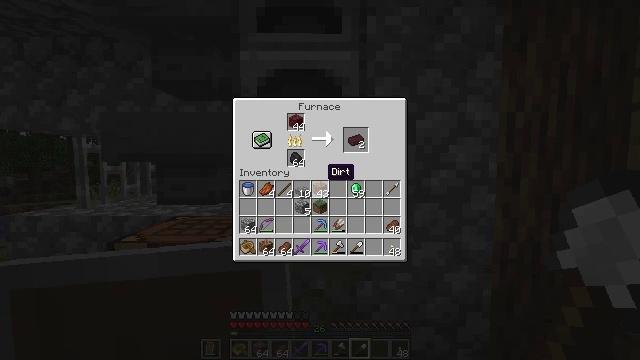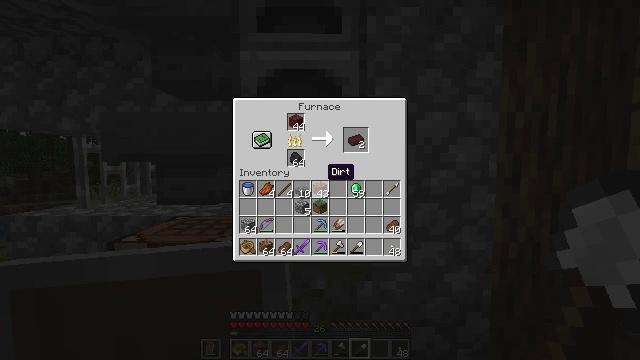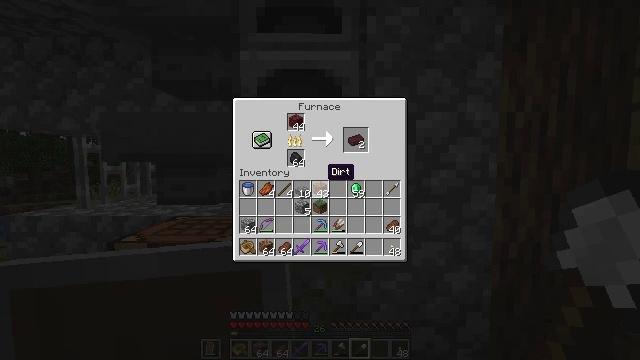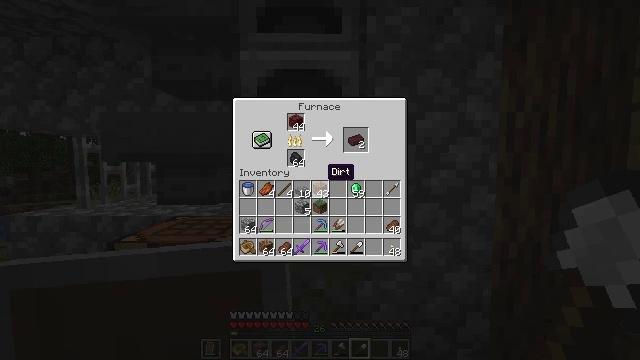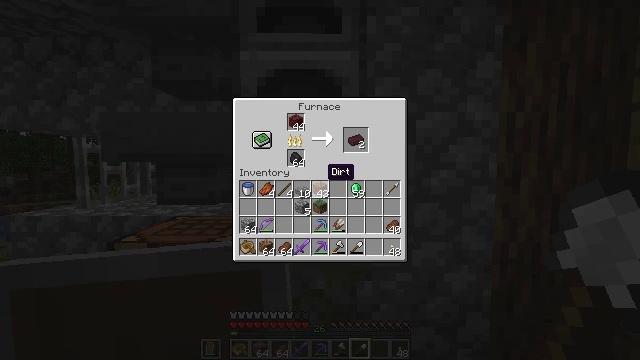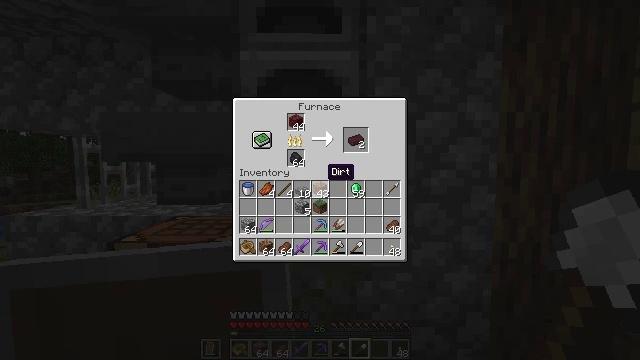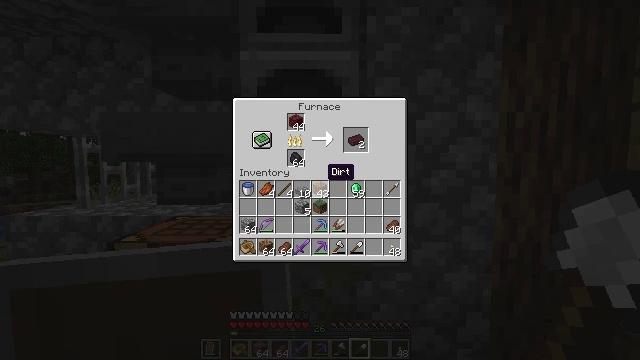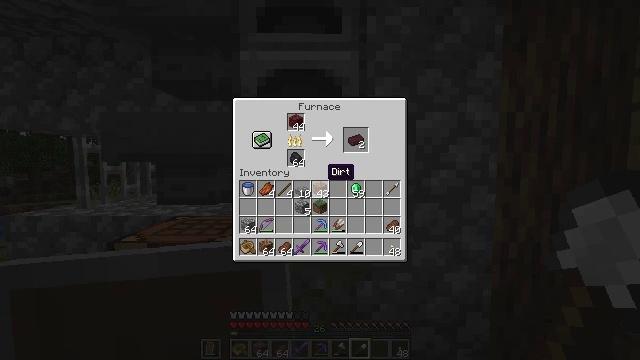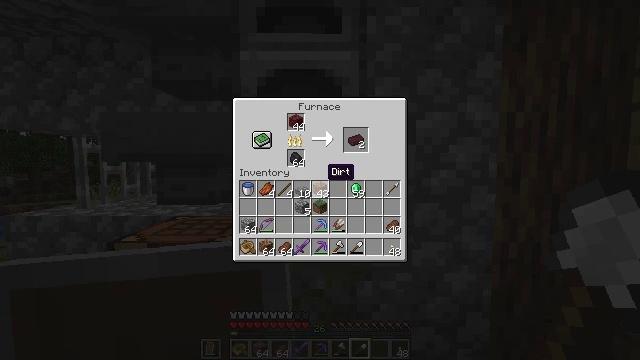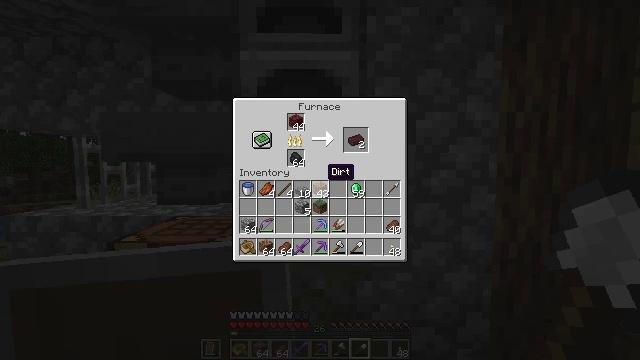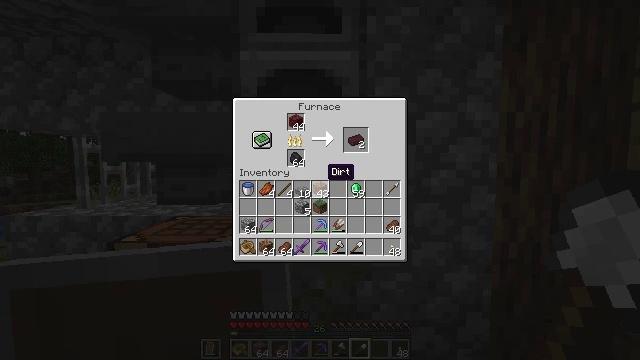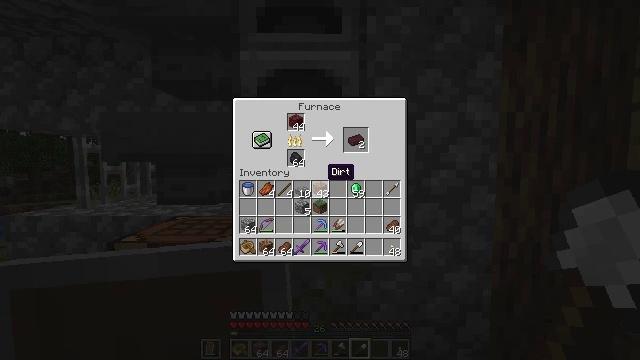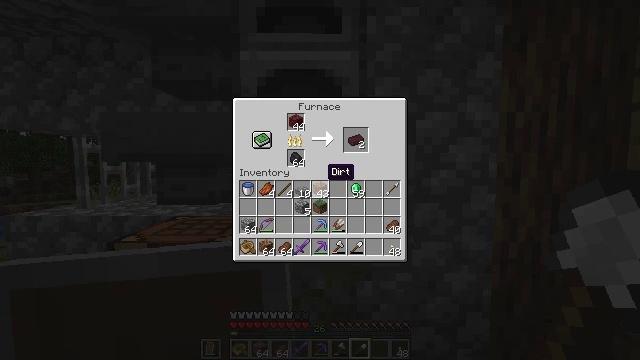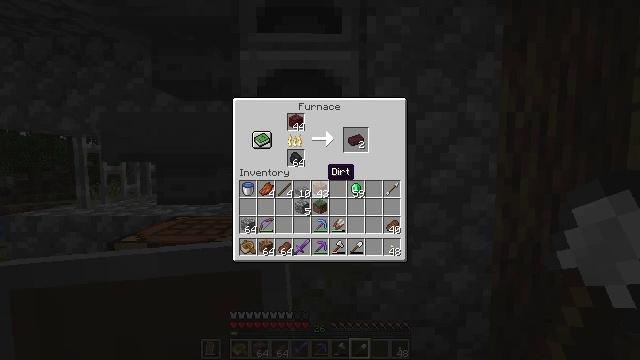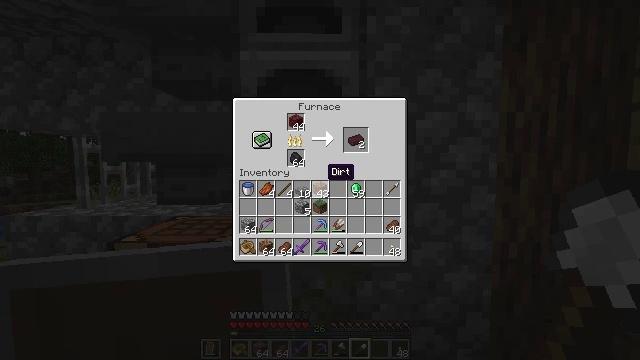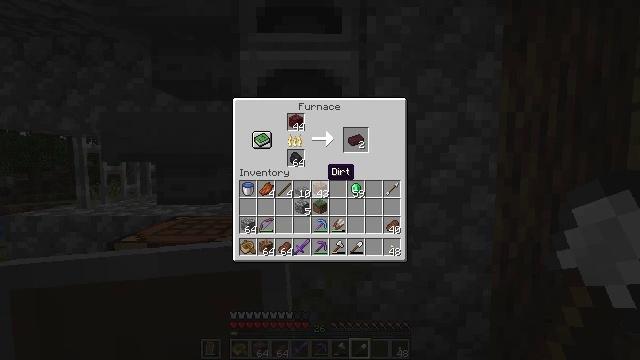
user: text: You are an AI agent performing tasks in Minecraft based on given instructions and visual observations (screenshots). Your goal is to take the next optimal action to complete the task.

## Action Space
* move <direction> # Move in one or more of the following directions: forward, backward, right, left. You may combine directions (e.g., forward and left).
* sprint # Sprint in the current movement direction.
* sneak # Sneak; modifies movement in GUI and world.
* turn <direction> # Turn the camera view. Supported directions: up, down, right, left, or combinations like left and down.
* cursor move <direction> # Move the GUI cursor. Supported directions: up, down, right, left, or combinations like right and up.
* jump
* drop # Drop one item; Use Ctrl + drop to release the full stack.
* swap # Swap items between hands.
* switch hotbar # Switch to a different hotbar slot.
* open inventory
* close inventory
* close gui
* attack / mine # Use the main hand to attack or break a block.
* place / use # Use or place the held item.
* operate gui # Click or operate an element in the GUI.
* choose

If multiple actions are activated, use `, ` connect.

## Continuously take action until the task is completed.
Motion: motion action
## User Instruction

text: Craft nether brick.
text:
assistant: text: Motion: no_op
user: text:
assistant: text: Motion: no_op
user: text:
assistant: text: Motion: no_op
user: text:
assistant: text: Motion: no_op
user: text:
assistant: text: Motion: no_op
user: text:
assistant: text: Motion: no_op
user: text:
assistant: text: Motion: no_op
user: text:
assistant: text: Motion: no_op
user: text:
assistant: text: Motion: no_op
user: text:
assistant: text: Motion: no_op
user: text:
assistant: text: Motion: no_op
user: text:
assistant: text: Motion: no_op
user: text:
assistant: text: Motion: no_op
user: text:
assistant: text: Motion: no_op
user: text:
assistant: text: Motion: no_op
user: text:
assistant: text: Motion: no_op
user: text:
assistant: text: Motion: no_op
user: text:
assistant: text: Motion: no_op
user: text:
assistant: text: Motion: no_op
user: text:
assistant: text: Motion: no_op
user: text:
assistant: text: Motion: no_op
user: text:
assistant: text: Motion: no_op
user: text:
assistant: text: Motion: no_op
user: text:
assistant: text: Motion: no_op
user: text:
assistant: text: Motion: no_op
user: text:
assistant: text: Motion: no_op
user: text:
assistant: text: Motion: no_op
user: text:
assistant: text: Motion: no_op
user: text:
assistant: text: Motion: no_op
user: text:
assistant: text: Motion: no_op